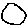
Label: circle